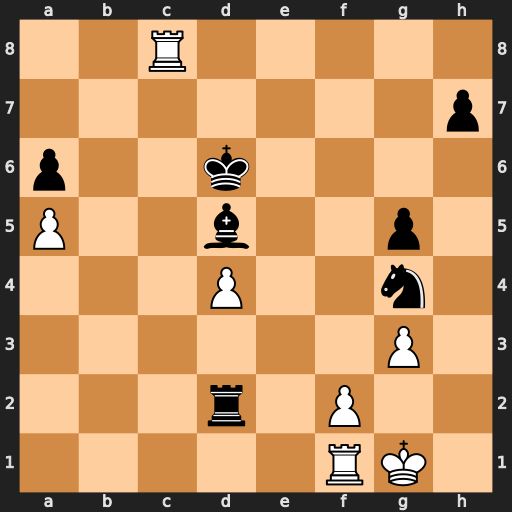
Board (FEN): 2R5/7p/p2k4/P2b2p1/3P2n1/6P1/3r1P2/5RK1
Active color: w
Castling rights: -
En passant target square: -
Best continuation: Rd8+ Ke6 Re1+